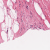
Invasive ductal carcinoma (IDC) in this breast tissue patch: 0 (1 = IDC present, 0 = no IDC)